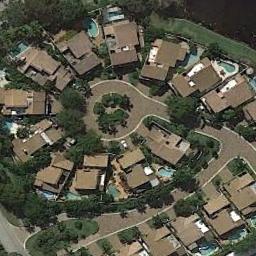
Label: dense_residential